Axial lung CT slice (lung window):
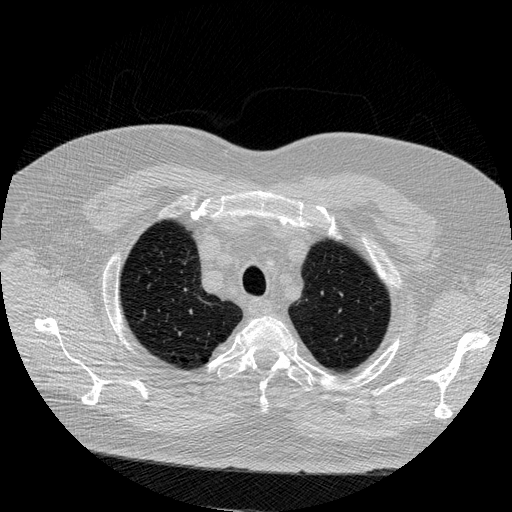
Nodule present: no